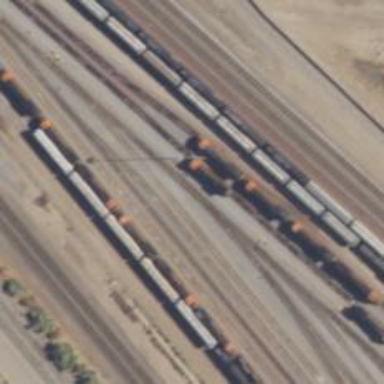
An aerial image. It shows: Railway yard used for servicing trains.